Question: I want to create a table grid using DIV (HTML & CSS only). I almost got into and still got some issues. I attached the sample image. I want the grid should be the same like this sample image. I attached the <URL> of what I created so far. Could you help somebody that what am doing and how can I improve to finish the table as same as the image?
## HTML:
'''
<div class="containerDiv">
<div class="rowDivHeader">
<div class="cellDivHeader">Recommendation</div>
<div class="cellDivHeader">Typical savings</div>
<div class="cellDivHeader">Improved SAP</div>
<div class="cellDivHeader">Improved EI</div>
<div class="cellDivHeader">Indicative cost</div>
<div class="cellDivHeader">Include</div>
<div class="cellDivHeader lastCell">Removal Reason</div>
</div>
<div class="rowDiv">
<div class="cellDiv">Room-in-roof-insulation</div>
<div class="cellDiv">93.0</div>
<div class="cellDiv">F : 29</div>
<div class="cellDiv">B : 89</div>
<div class="cellDiv">PS1,500 - PS2,700</div>
<div class="cellDiv">Checkbox</div>
<div class="cellDiv lastCell">Textbox</div>
</div>
</div>
'''
## CSS:
'''
.containerDiv {
border: 1px solid #3697f6;
width: 100%;
}
.rowDivHeader {
border: 1px solid #668db6;
background-color: #336799;
color: white;
font-weight: bold;
}
.rowDiv {
border: 1px solid #668db6;
background-color: #cee6fe;
}
.cellDivHeader {
border-right: 1px solid white;
display: table-cell;
width:12%;
padding: 1px;
text-align: center;
}
.cellDiv {
border-right: 2px solid white;
display: table-cell;
width:10%;
padding-right: 4px;
text-align: center;
border-bottom: none;
}
.lastCell {
border-right: none;
}
'''
## sample image

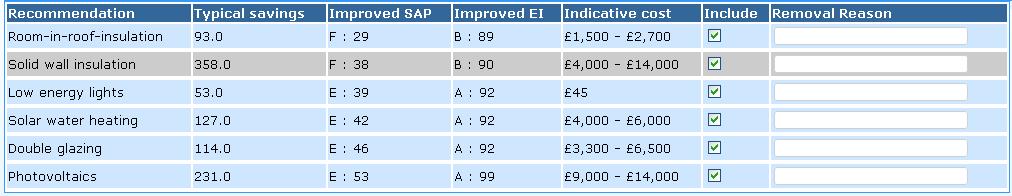
Answer: Add 'display:table-row' to the row div i.e '.rowDivHeader & .rowDiv'
& 'display:table' to the main div '.containerDiv'
'''
.containerDiv {
border: 1px solid #3697f6;
width: 100%; display:table
}
.rowDivHeader {
border: 1px solid #668db6;
background-color: #336799;
color: white;
font-weight: bold; display:table-row
}
.rowDiv {
border: 1px solid #668db6;
background-color: #cee6fe;
display:table-row
}
'''
<URL>